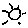
Label: sun